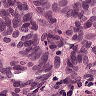
Metastatic tissue present: yes